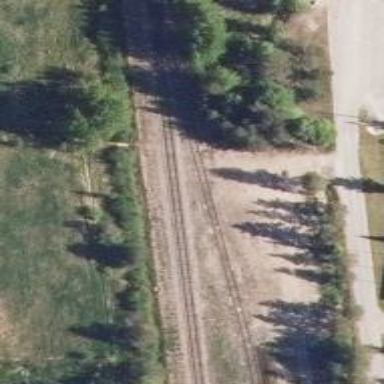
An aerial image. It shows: Wedge used for railway derailment.